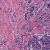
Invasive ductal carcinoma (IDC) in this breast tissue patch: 1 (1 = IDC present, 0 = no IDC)